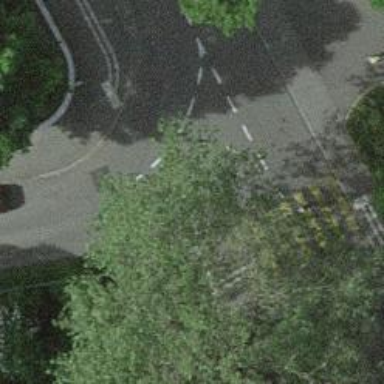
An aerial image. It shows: Unmarked road crossing.